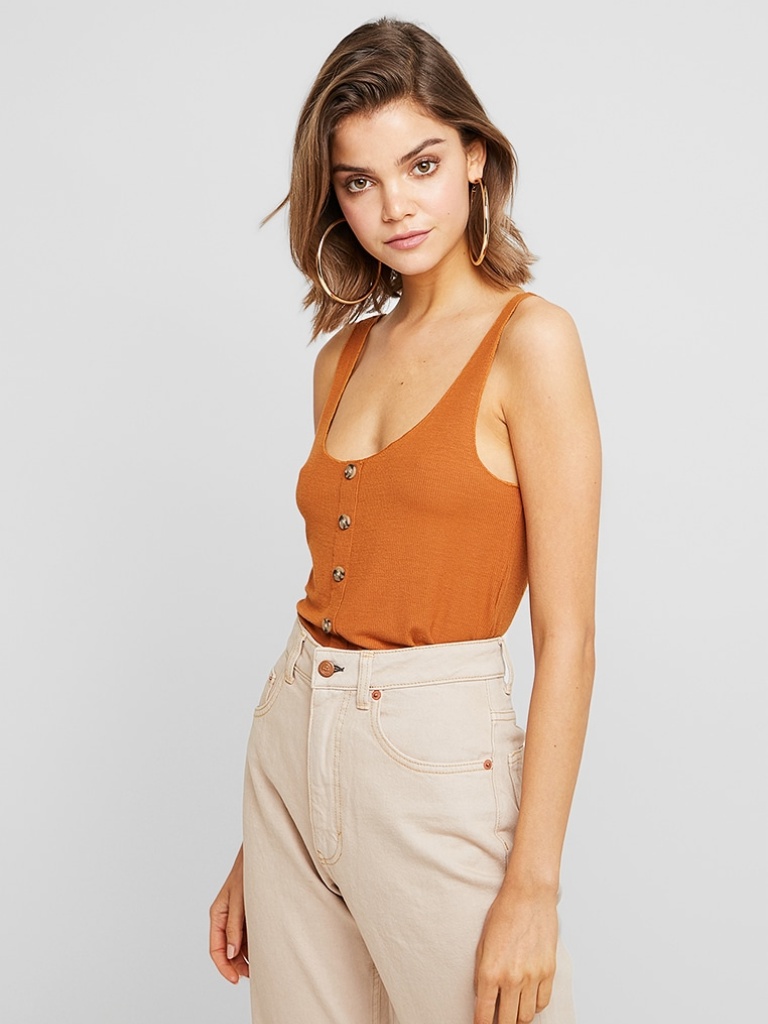
knit fitted sleeveless hip length Fully Tucked in scoop tank